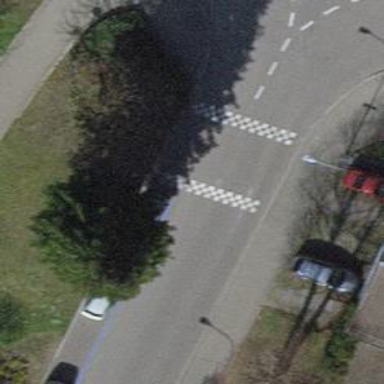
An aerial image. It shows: Traffic calming cushion.